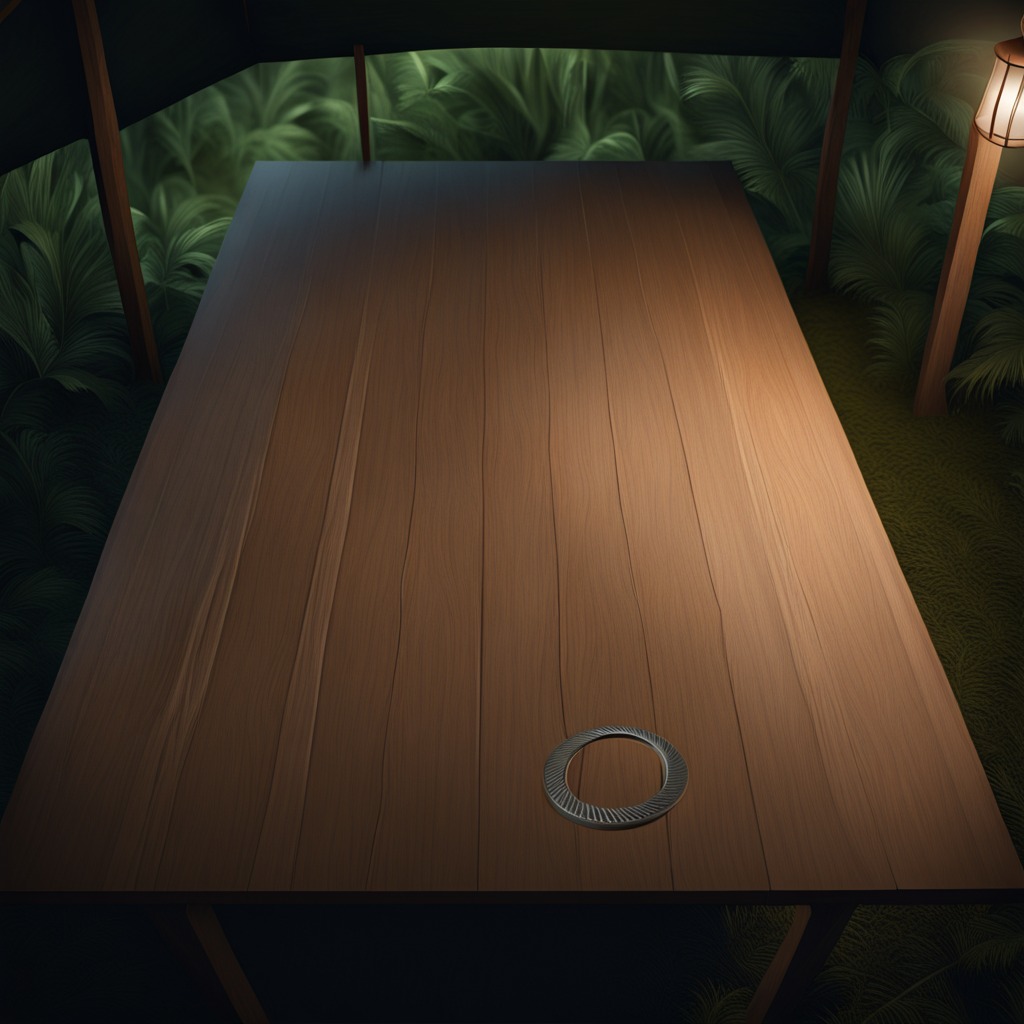
A flat metal washer is lying on a wooden table inside a jungle field workshop tent at night.